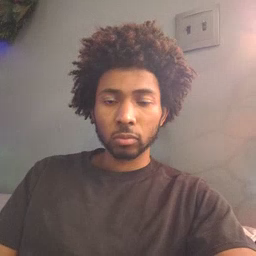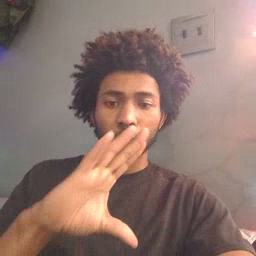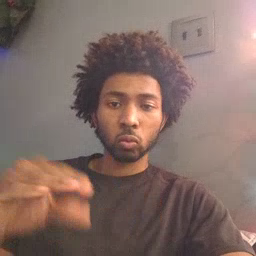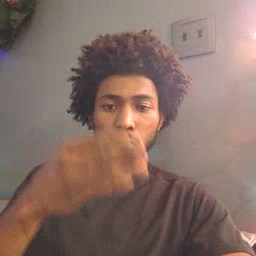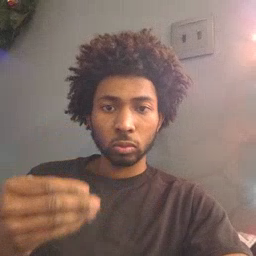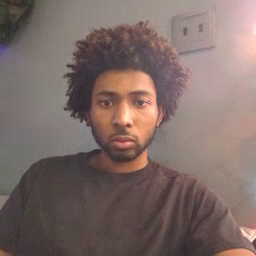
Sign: story